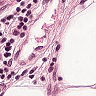
Metastatic tissue present: no